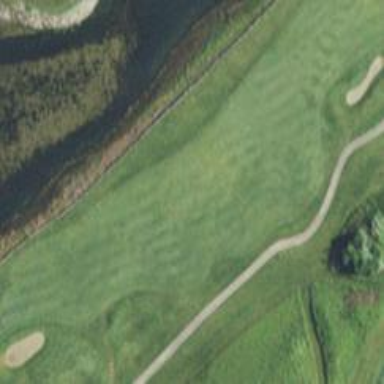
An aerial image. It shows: Golf hole.